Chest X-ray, PA view. Patient: 45 years old, sex F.
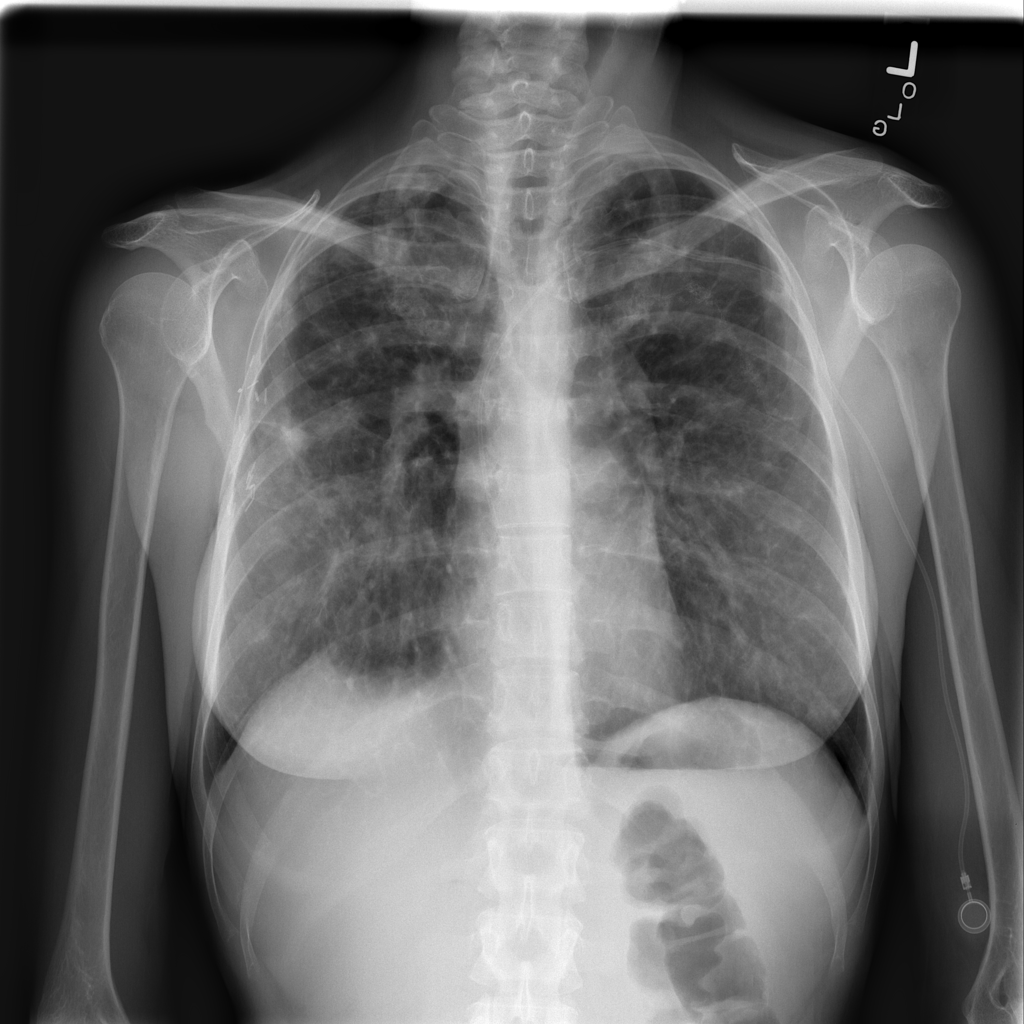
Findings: Nodule